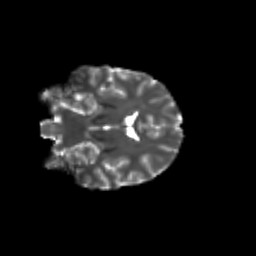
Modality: T2w
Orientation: coronal
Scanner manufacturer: siemens
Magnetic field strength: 3 T
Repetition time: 9.2 s
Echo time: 0.084 s